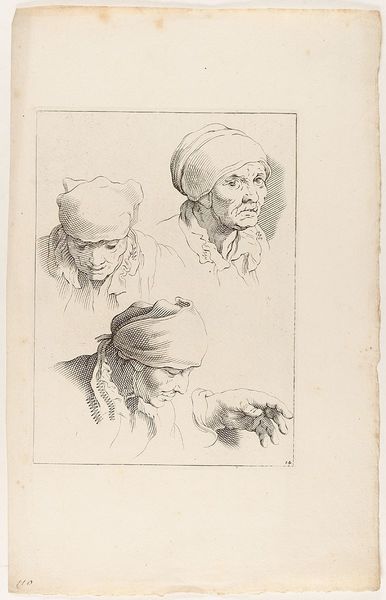
Titel: Kopfstudie, Blatt 14 aus der Folge 'Fondamenten der Teecken-Konst aerdigh geinvertaert door Abraham Bloemaert'
Künstler: Abraham Bloemaert
Standort: Hamburg
Institution: Museum für Kunst und Gewerbe Hamburg
Schlagwörter: akt, hand, kopf, frau, arm, gesicht, figur, kopfbedeckung, papier, grafik, graphik, fotografie, photographie, druckgraphik, druckgrafik, stich, kopfstudie, kupferstich, teile, wasserzeichen, anatomiestudie, handstudie, figurenstudie, zeichenkunst, reproduktionen, frau mit kopftuch, druckerzeugnisse, körper, körperteile, körpers, ornamentstich, vorlageblätter, pörtraitmalerei